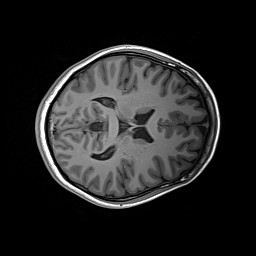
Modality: T1w
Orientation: axial
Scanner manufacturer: siemens
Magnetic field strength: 3 T
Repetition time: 2.2 s
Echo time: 0.00244 s